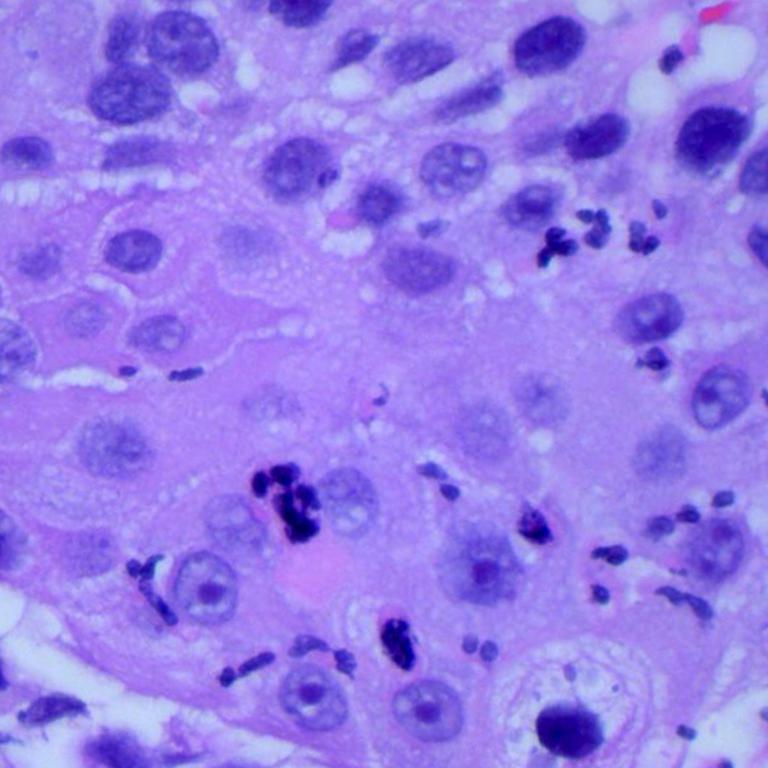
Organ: lung
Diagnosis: squamous carcinomas